Question:
Title is more or less self-explanatory, I've been working through many different tutorials and I'm not exactly too good with AS3 to be perfectly honest. (Image above shows what I'm aiming for)
Anyway, what I notice in most of the online tutorials I see, the drag and drop tutorials are either based on one object to one target or multiple objects to multiple targets, so I was wondering if someone is kind enough to help me and explaining how I can get multiple objects to connect to one target.
And, if possible making it switchable, as in for example, if object 1 is already in place on the target when I drag object 2 over, then object 1 returns to its original position and object two takes its place.
A easier way to explain this is to say that I'm trying to create a game where there are three statues and the user can pick one of the three to place in a set target zone.
I apologies if what I say doesn't make much sense, will clear up anything if that causes confusion. Here's the AS3 code I'm using at the moment.
'''
var startX:int;
var startY:int;
circle1_mc.addEventListener(MouseEvent.MOUSE_DOWN, pickUp);
circle1_mc.addEventListener(MouseEvent.MOUSE_UP, dropIt);
circle2_mc.addEventListener(MouseEvent.MOUSE_DOWN, pickUp);
circle2_mc.addEventListener(MouseEvent.MOUSE_UP, dropIt);
circle3_mc.addEventListener(MouseEvent.MOUSE_DOWN, pickUp);
circle3_mc.addEventListener(MouseEvent.MOUSE_UP, dropIt);
function pickUp(event:MouseEvent):void {
startX = event.target.x;
startY = event.target.y;
event.target.startDrag(true);
event.target.parent.addChild(event.target);
}
function dropIt(event:MouseEvent):void {
event.target.stopDrag();
var theTargetName:String = "target" + event.target.name;
var theTarget:DisplayObject = getChildByName(theTargetName);
if (event.target.dropTarget != null && event.target.dropTarget.parent == theTarget){
event.target.buttonMode = false;
event.target.x = theTarget.x;
event.target.y = theTarget.y;
}
else{
event.target.x = startX;
event.target.y = startY;
circle1_mc.buttonMode = true;
circle2_mc.buttonMode = true;
circle3_mc.buttonMode = true;
'''
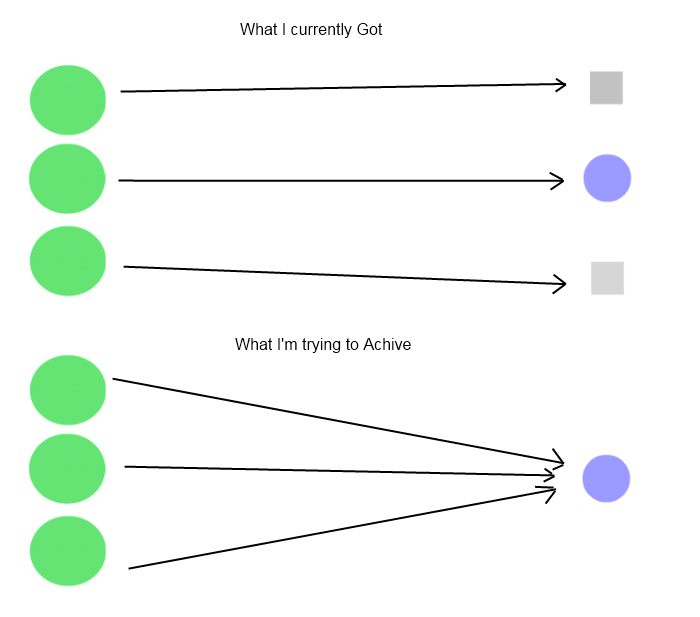
Answer: Instead of checking the 'dropTarget', you can use 'hitTestObject' to see if the dropped object is "touching" 'theTarget'. Otherwise, any other item that has already been dropped onto 'theTarget' may be reported as the 'dropTarget'.
Also, since 'MovieClip' is dynamic, you can store the 'startX' and 'startY' values in each instance.
The following modified code will use a single 'target_mc' as a drop target. When one item is dropped on it, any other items will be moved back to their original spot:
'''
// create an array as @David suggested to keep track of your draggable items
var circles:Array = [circle1_mc, circle2_mc, circle3_mc];
for each(var circleMC:MovieClip in circles)
{
circleMC.addEventListener(MouseEvent.MOUSE_DOWN, pickUp);
circleMC.addEventListener(MouseEvent.MOUSE_UP, dropIt);
circleMC.startX = circleMC.x;
circleMC.startY = circleMC.y;
}
function pickUp(event:MouseEvent):void
{
// no longer need to keep track of startX & startY here because that's already been done up above
event.target.startDrag(true);
event.target.parent.addChild(event.target);
}
function dropIt(event:MouseEvent):void
{
event.target.stopDrag();
// check to see if the event target is touching target_mc using hitTestObject
if(event.target.hitTestObject(target_mc)){
event.target.buttonMode = false;
event.target.x = target_mc.x;
event.target.y = target_mc.y;
// move all circles OTHER than the current target back to their original positions
for each(var circleMC:MovieClip in circles)
{
if(event.target != circleMC)
{
circleMC.x = circleMC.startX;
circleMC.y = circleMC.startY;
}
}
}
else
{
// only need to move the event target back if it was dropped outside of target_mc
event.target.x = event.target.startX;
event.target.y = event.target.startY;
event.target.buttonMode = true;
}
}
'''